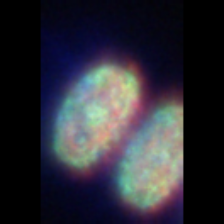
Taxon: Thalassiosira
Group: Diatoms